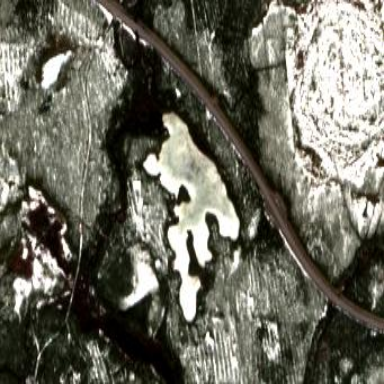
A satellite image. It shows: Lake with natural water.